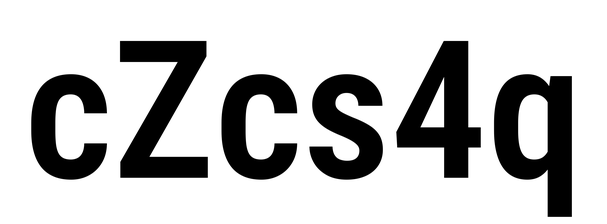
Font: Roboto_Condensed_SemiBold